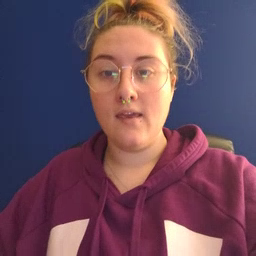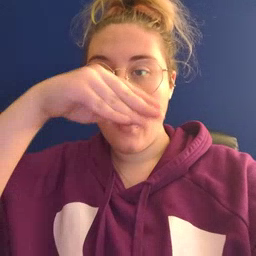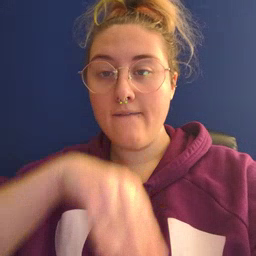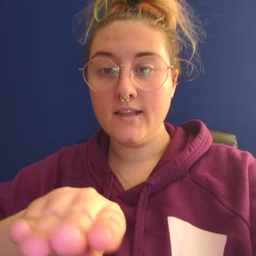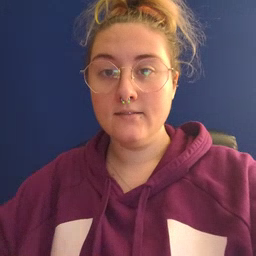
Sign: elephant